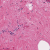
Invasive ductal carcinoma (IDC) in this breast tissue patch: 0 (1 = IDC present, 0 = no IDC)